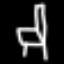
Label: chair